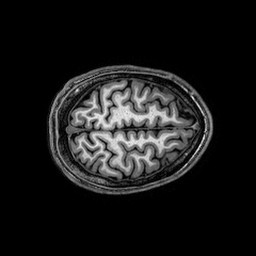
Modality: T1w
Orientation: axial
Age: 29
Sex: male